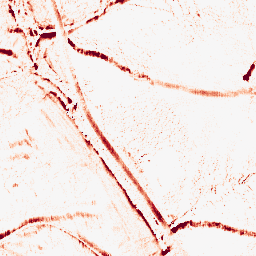
Category: morphological
Decomposition family: morphological_ellipse
Decomposition parameters: operation: opening
width: 10
height: 5
Upsampling method: bicubic_16x
Upsampling parameters: scale: 16
Upsampling scale: 16